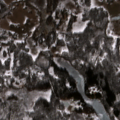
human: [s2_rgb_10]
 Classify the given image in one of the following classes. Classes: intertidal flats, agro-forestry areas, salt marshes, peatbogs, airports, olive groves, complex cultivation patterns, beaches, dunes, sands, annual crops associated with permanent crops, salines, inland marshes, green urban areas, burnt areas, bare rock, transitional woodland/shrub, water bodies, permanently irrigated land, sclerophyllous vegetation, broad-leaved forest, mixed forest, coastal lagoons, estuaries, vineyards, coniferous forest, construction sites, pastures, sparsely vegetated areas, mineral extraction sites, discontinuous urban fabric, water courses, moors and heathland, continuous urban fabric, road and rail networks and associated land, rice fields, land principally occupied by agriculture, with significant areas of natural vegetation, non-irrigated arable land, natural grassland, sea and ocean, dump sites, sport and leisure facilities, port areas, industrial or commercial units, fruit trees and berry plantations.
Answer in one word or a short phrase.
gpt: land principally occupied by agriculture, with significant areas of natural vegetation, broad-leaved forest, water bodies